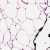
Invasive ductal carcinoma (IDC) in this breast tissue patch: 0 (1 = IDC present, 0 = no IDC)